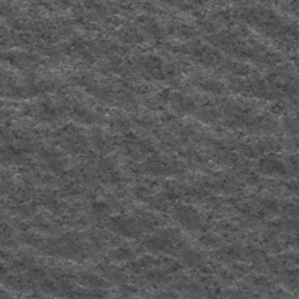
Label: frost